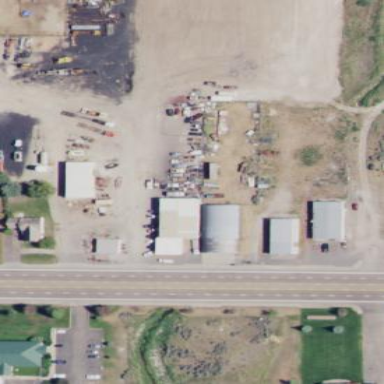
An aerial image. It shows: Commercial area.